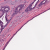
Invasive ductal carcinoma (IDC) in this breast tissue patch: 0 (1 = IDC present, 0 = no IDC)